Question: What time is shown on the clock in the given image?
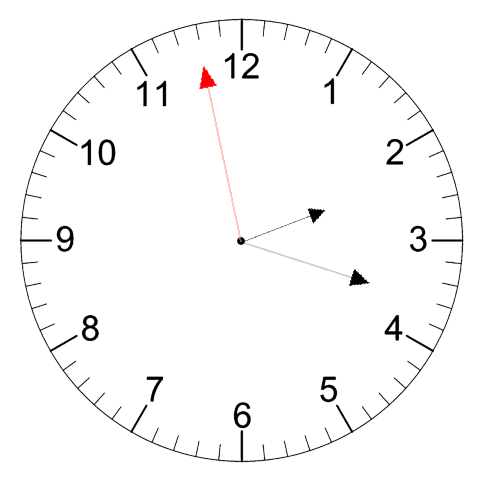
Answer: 02:17:58